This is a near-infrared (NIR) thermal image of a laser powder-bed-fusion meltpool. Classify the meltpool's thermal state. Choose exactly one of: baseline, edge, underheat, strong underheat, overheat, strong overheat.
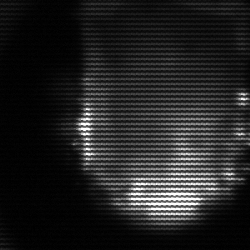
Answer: baseline